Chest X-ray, AP view. Patient: 54 years old, sex M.
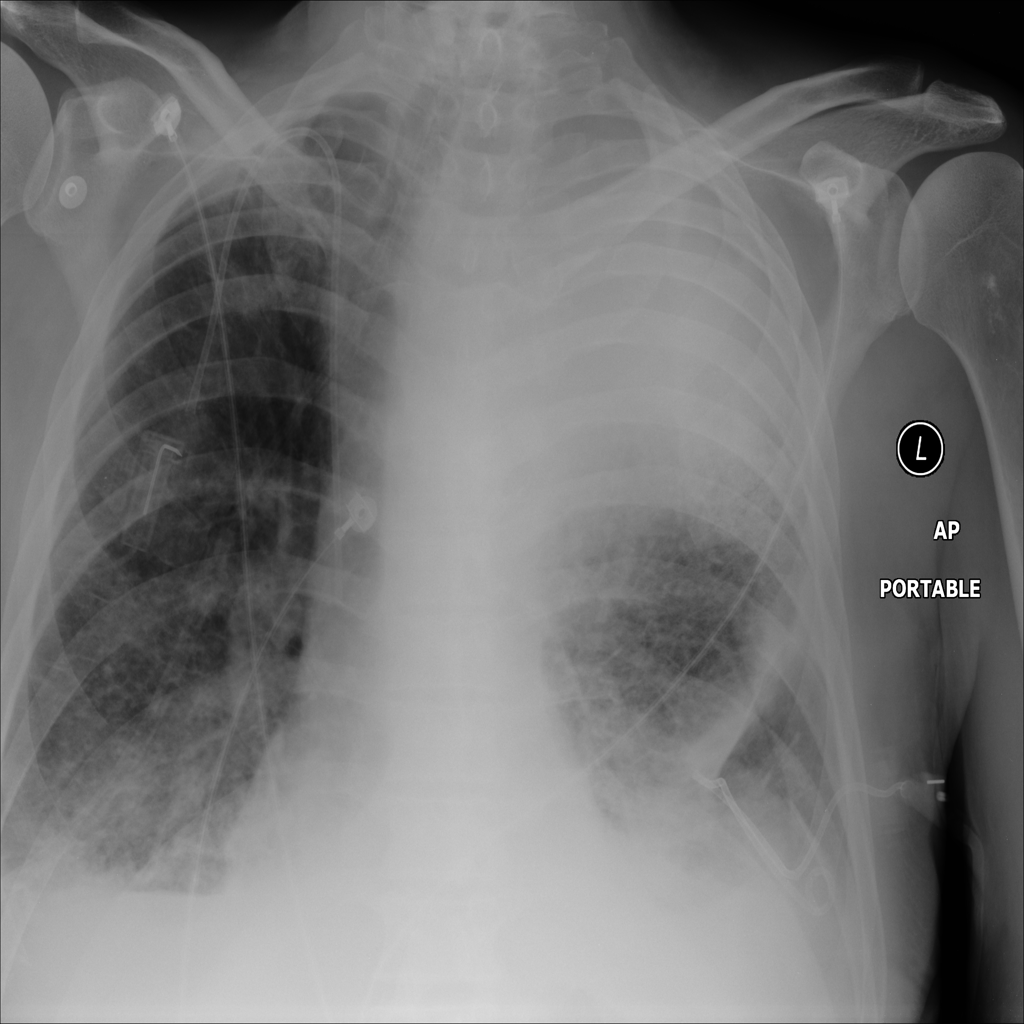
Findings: Effusion, Infiltration, Mass